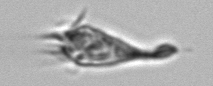
Label: Paratontonia_gracillima